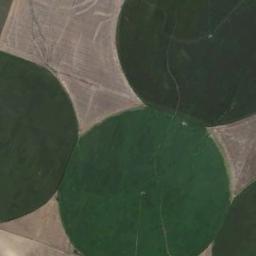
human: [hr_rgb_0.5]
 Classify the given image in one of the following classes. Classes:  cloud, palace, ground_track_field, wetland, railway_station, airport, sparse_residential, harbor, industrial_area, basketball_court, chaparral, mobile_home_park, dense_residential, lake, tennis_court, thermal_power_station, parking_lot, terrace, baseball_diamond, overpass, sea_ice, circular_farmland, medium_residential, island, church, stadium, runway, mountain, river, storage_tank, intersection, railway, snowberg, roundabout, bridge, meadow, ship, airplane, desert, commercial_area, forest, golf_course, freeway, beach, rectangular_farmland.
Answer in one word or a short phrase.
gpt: circular_farmland